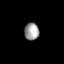
Tissue: prostate
Cell type: Fibroblasts
Senescence score: 0.7424
Nuclear area (px): 254
Mean DAPI intensity: 154.205